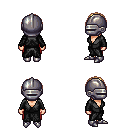
a pixel art fantasy rpg character, female body template, human, light skin, gray robe, red pants, light blonde parted hairstyle, metal helm, metal boots, four views (front, back, left, right), 2x2 character sprite sheet, small pixel art, hard edges, no anti-aliasing